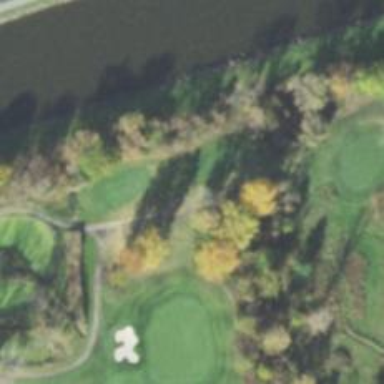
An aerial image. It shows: Pathway for golfing.